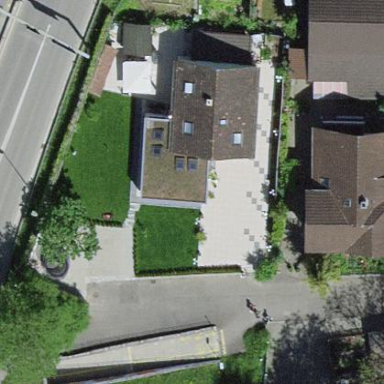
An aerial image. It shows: Detached building.